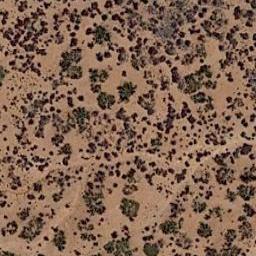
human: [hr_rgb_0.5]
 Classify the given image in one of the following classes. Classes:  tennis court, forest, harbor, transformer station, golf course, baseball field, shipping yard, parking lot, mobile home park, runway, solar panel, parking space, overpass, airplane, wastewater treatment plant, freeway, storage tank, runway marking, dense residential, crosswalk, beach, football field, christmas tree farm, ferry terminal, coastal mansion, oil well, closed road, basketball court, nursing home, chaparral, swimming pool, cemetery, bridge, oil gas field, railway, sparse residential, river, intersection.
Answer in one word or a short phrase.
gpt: chaparral